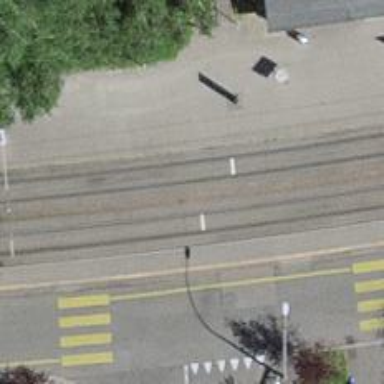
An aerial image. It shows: Tram stop with public transport stop position.